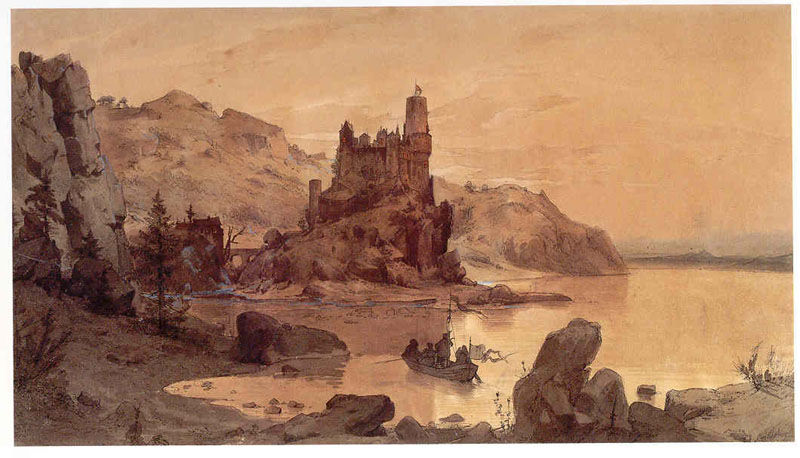
Titel: Burg am Meer
Künstler: Andreas Achenbach
Standort: Karlsruhe
Institution: Staatliche Kunsthalle Karlsruhe
Schlagwörter: baum, berg, felsen, gemälde, himmel, mann, meer, wasser, wolken, aquarell, bäume, fluss, gelb, landschaft, menschen, sand, see, ufer, abend, braun, grau, hell, licht, männer, zeichnung, haus, rot, schloss, beige, malerei, stein, steine, dämmerung, einsamkeit, horizont, häuser, hügel, morgen, natur, sonnenaufgang, spiegelung, strauch, brücke, gewässer, sonne, insel, pflanzen, rosa, wald, boot, ruder, turm, küste, schiff, segel, strand, bogen, fahnen, fahne, flagge, mast, abhang, berge, fels, gebirge, klippen, mauer, dunst, nebel, sonnenuntergang, monochrom, geröll, steil, sepia, romantik, ruderboot, stimmung, glatt, abendrot, hoch, abendstimmung, bucht, reflexion, klippe, ruine, burg, kreuz, riff, tanne, kunst, wimpel, karg, brauntöne, flaggen, fjord, caspar david friedrich, kraut, umbra, lichtschein, schroff, überfahrt, maänner, übersetzen, piraten, bum, 4 männer, landschaft mit see, tusche zechnung, aquarelliert